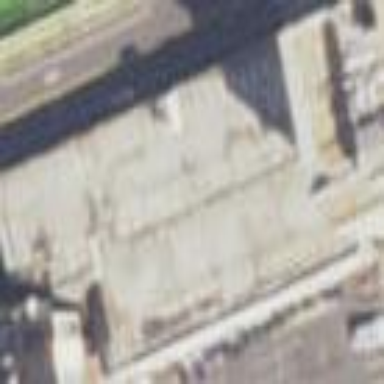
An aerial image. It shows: Multi-storey parking building.